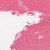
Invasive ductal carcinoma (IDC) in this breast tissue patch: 0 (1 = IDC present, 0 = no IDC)